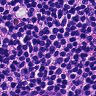
Metastatic tissue present: no